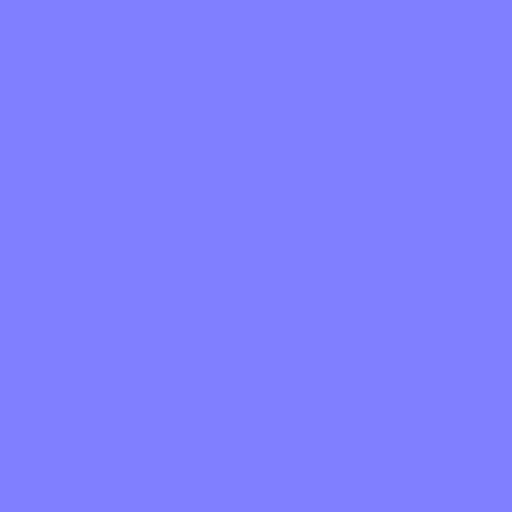
black blue clean dark marble reflective shiny